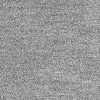
Atmospheric dust classification: dusty